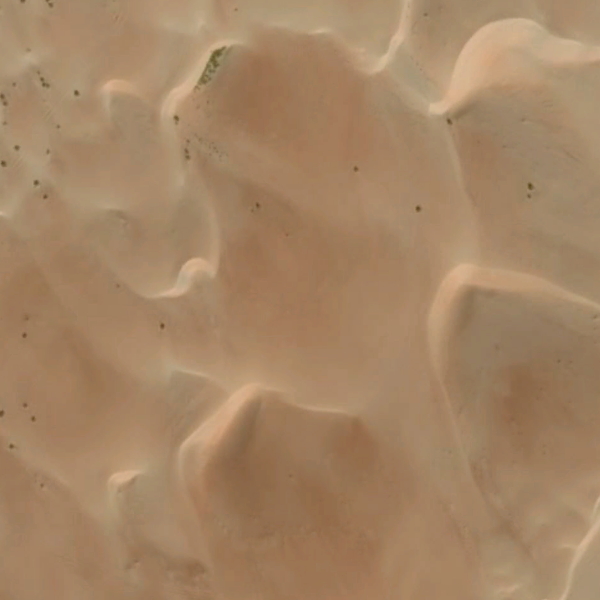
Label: Desert